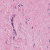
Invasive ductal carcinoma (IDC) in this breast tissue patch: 1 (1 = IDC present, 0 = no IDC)